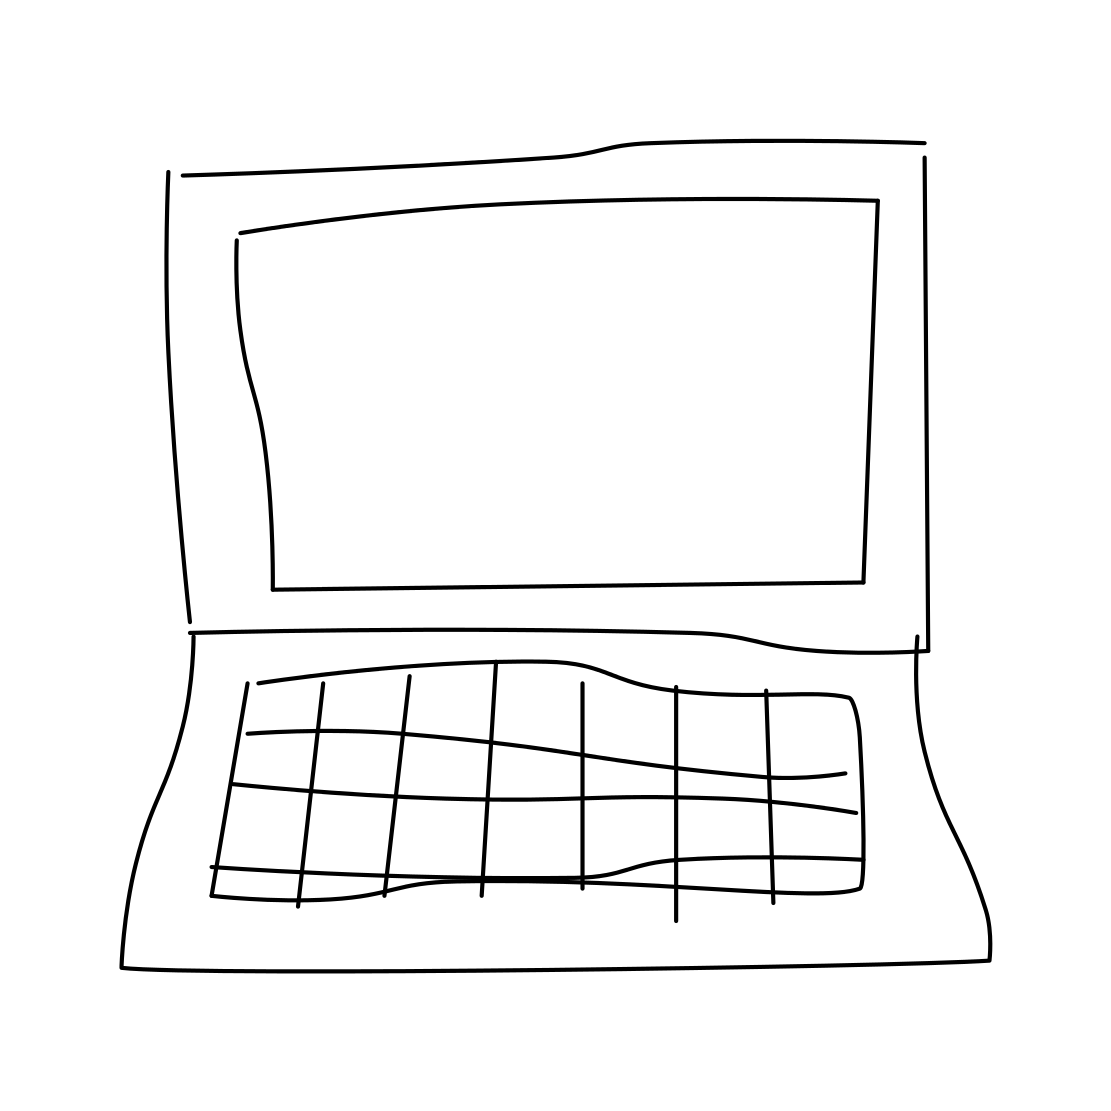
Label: laptop